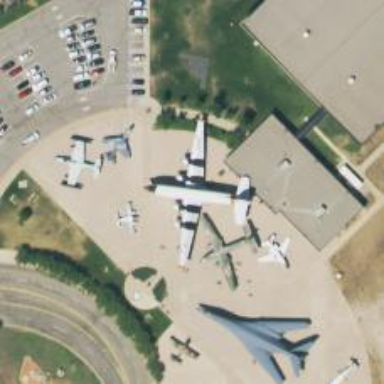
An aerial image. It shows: Historical memorial dedicated to aircraft.